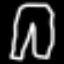
Label: pants